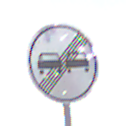
Verkehrszeichen: EndeUeberholverbot
Umgebung: Outdoor, Nature
Tageszeit: Night
Wetter: Clear
Licht: Natural
Jahreszeit: NotSpecified
Kontrast: HighContrast